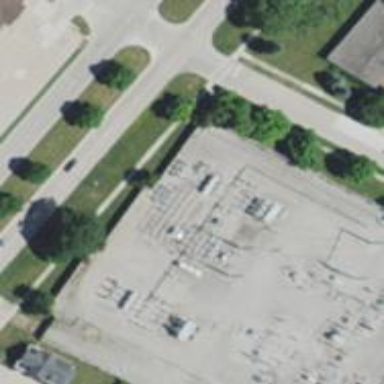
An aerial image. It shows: Switch for power supply.